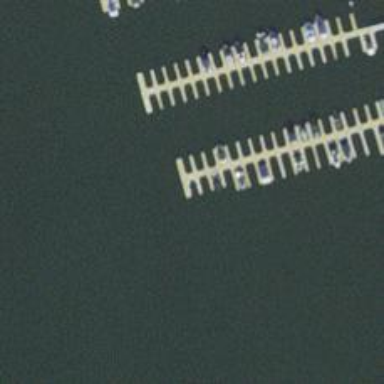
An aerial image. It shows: Man-made pier.